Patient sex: F
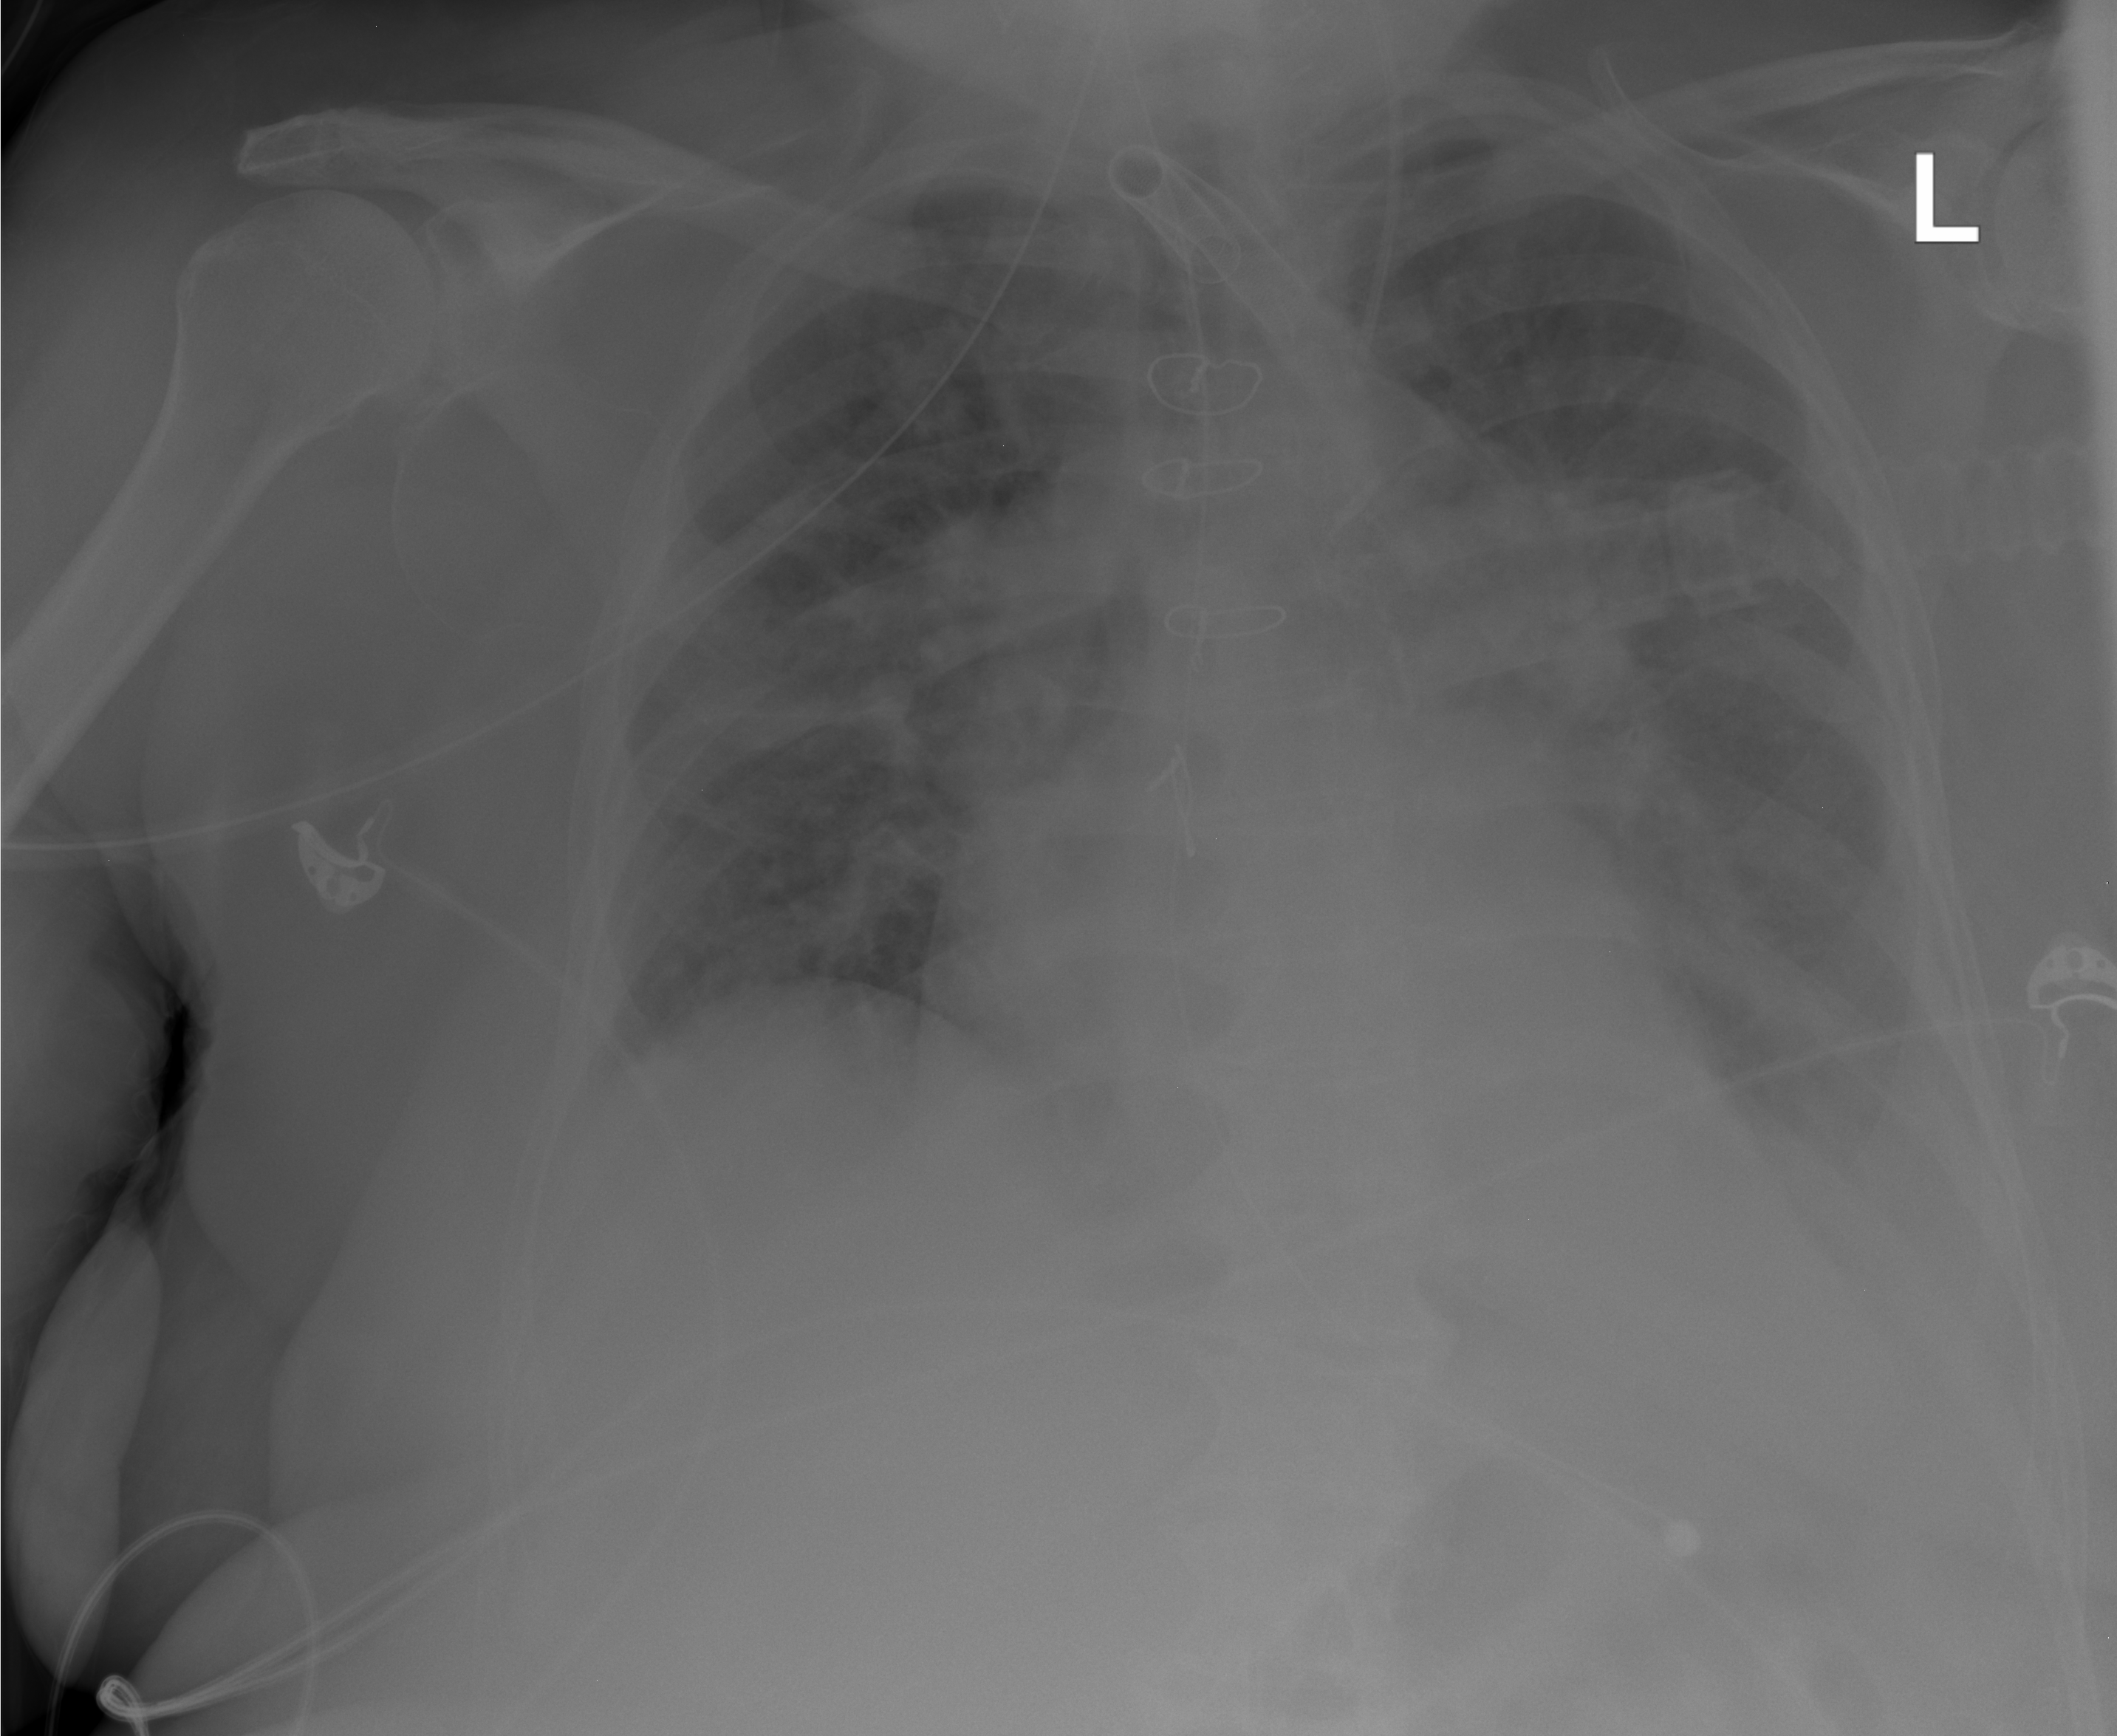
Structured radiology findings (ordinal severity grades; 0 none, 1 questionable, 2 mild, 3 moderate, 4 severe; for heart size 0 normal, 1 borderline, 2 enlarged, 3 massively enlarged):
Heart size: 1
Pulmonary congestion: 2
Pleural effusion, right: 0
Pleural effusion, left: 2
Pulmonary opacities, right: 2
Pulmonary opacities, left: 3
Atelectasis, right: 2
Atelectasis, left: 2